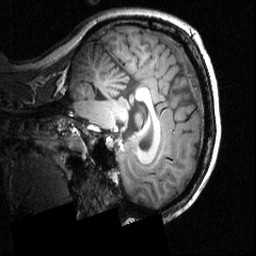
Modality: T1w
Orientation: sagittal
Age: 16
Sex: female
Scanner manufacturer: siemens
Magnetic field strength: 3.951 T
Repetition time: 1.5 s
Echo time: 0.00335 s